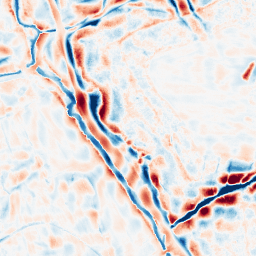
Category: wavelet
Decomposition family: wavelet_biorthogonal
Decomposition parameters: wavelet: bior5.5
level: 4
Upsampling method: sinc_blackman
Upsampling parameters: scale: 2
kernel_size: 16
Upsampling scale: 2